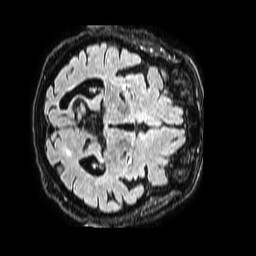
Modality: FLAIR
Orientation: axial
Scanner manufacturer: philips
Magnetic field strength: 1.5 T
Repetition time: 4.8 s
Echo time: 0.3 s